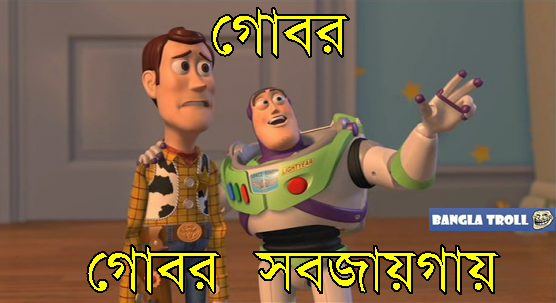
Text: গোবর গোবর সবজায়গায়
Label: Non Hate